Question: I have the following code:
'''
<html>
<head>
<link href="css/bootstrap.min.css" rel="stylesheet" />
<script src="//ajax.googleapis.com/ajax/libs/jquery/1.7.2/jquery.min.js"></script>
<script src="js/bootstrap.min.js"></script>
<script>
$(document).ready(function(){
$('.carousel').carousel();
});
</script>
</head>
<body>
<div id="welcome-carousel" class="carousel slide"><!-- class of slide for animation -->
<div class="carousel-inner">
<div class="item active"><!-- class of active since it's the first item -->
<img src="img/image1.png" alt="" />
</div>
<div class="item">
<img src="img/image4.png" alt="" />
</div>
<div class="item">
<img src="img/image3.png" alt="" />
<div class="carousel-caption">
<p>Hello to the WORLD!</p>
</div>
</div>
<div class="item">
<img src="img/image2.png" alt="" />
<div class="carousel-caption">
<p>Hello to the WORLD!</p>
</div>
</div>
<div class="item">
<img src="img/image1.png" alt="" />
<div class="carousel-caption">
<p>Hello to the WORLD!</p>
</div>
</div>
</div><!-- /.carousel-inner -->
<!-- Next and Previous controls below
href values must reference the id for this carousel -->
<a class="carousel-control left" href="#welcome-carousel" data-slide="prev">&lsaquo;</a>
<a class="carousel-control right" href="#welcome-carousel" data-slide="next">&rsaquo;</a>
</div>
</body>
</html>
'''
Which is in an index.html file. Within the same directory there is a directory called js, with boostrap.min.js in it, and a css directory called css, with boostrap.min.css in it. Lastly, a folder call img with the haphling images TB gave when I downloaded it, and the images for my gallery.
Basically, it looks like this:
When I click the arrows, the image doesn't change. Also, I want the arrows to be within the image, not off to the right like that.
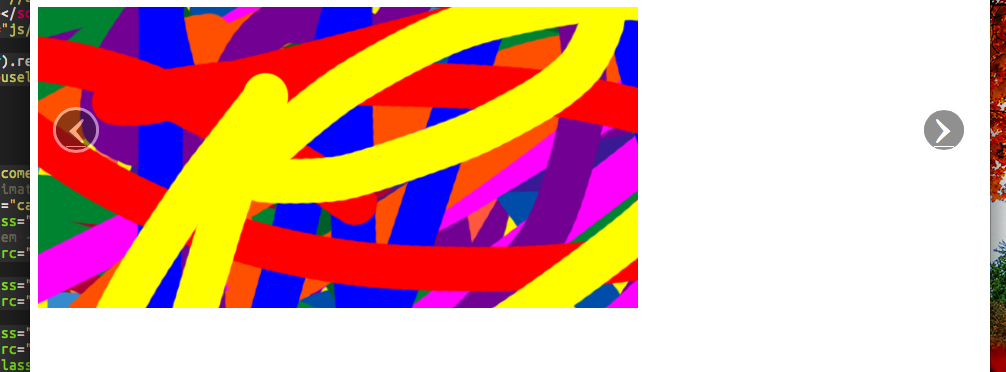
Answer: It looks as though you're not pulling in 'bootstrap-carousel.js' - which is required to use the Carousel functionality.
I don't know from your code above if you're building a customized version of Bootstrap (available here: <URL>:
'''
<script src="js/bootstrap-carousel.js"></script>
'''
In addition to the minified base versions.
One novel addition/option you may wish to consider is: <URL> which is a great idea and may come in handy.
You've also excluded the 'http:' in calling '//ajax.googleapis.com'
Hope this helps.